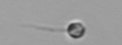
Label: flagellate